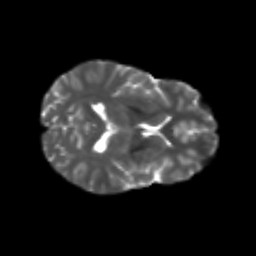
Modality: T2w
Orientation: axial
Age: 26
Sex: female
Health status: healthy
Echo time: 0.074 s